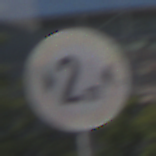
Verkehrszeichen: TatsaechlicheBreite2
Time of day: MorningAfternoon
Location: Outdoor (Urban)
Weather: Clear
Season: NotSpecified
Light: Natural